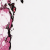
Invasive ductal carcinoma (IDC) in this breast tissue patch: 0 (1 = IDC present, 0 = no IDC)